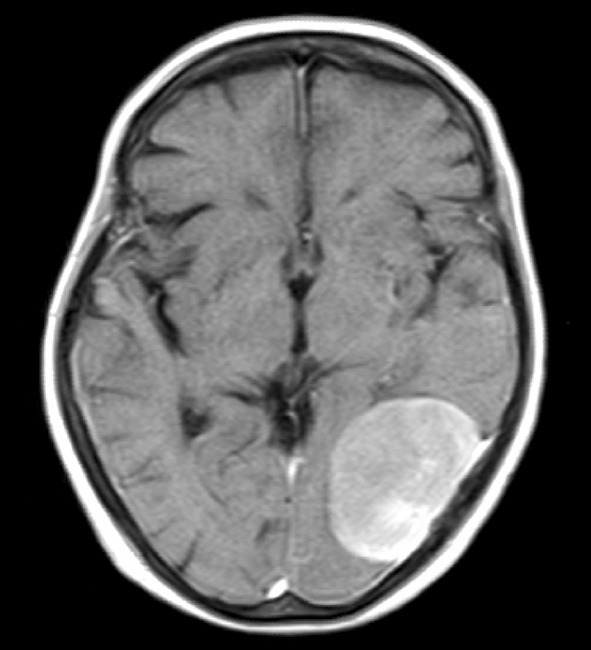
Label: meningioma